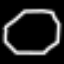
Label: octagon